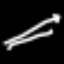
Label: pencil